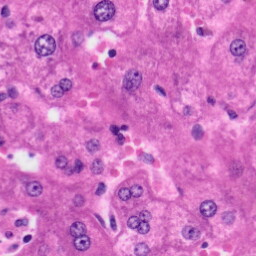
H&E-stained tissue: Liver